The plot shows how the frequency content of a rotor-rig vibration signal evolves over time (STFT spectrogram). Determine the machine's mechanical condition. Answer with exactly one of: normal, misalignment, unbalance, looseness.
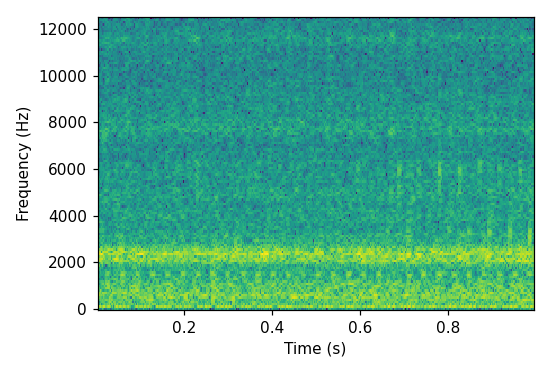
Answer: looseness